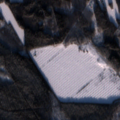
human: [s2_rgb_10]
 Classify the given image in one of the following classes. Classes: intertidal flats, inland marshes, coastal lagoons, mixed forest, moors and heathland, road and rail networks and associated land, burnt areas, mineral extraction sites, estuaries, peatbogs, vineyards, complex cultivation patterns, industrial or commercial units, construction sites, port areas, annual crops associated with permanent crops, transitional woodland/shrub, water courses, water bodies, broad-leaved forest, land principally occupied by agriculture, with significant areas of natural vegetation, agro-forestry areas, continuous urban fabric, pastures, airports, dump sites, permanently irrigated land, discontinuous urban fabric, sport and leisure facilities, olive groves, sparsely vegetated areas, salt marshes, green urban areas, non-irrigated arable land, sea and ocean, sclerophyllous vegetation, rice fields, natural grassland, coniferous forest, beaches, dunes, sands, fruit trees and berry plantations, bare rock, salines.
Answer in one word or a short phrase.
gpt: land principally occupied by agriculture, with significant areas of natural vegetation, broad-leaved forest, coniferous forest, mixed forest